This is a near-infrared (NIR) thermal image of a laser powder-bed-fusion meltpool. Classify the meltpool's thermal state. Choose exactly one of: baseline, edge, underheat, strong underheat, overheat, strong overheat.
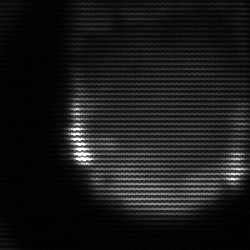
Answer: edge